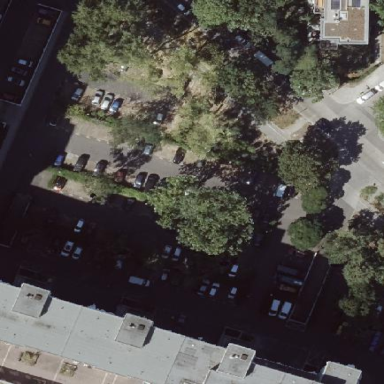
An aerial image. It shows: Parking area with surface.